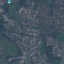
Label: Residential